Question: I have a table view which has a good number of cells in it used to create a form. I have created a custom TableViewCell. This cell contains a label and a text field, so for example, each row will look something like this

I also have a custom table cell which contains a label and a text view, looks the same as image above, just cell is larger to allow room for the textview.
Now each of these text fields and text views has a tool bar added, so when text field becomes first responder, a tool bar is shown with the buttons, done, previous and next buttons.
'''
UIBarButtonItem *doneButton = [[UIBarButtonItem alloc]initWithTitle:@"Done" style:UIBarButtonItemStyleDone target:self action:@selector(doneWithTextField:)];
UIBarButtonItem *nextButton = [[UIBarButtonItem alloc]initWithTitle:@"Next" style:UIBarButtonItemStyleDone target:self action:@selector(nextTableTextField:)];
UIBarButtonItem *previousButton = [[UIBarButtonItem alloc]initWithTitle:@"Previous" style:UIBarButtonItemStyleDone target:self action:@selector(previousTableTextField:)];
UIToolbar *numberToolbar = [[UIToolbar alloc]initWithFrame:CGRectMake(0, 0, 320, 50)];
numberToolbar.barStyle = UIBarStyleBlackTranslucent;
numberToolbar.items = [NSArray arrayWithObjects:
previousButton,
nextButton,
[[UIBarButtonItem alloc]initWithBarButtonSystemItem:UIBarButtonSystemItemFlexibleSpace target:nil action:nil],
doneButton,
nil];
[numberToolbar sizeToFit];
field.inputAccessoryView = numberToolbar;
'''
The issue I am having is, say I have 10 table rows like this, the screen can only show about 5 full rows and a bit of the 6th row. I should add I also have added the code to the text field delegates so that when a text field becomes first responder, screen scrolls to allow the text field to be fully shown. See my older post <URL> for code.
So when screen loads I press the first cell, and click next, works fine, moves onto the 2nd text field in the next cell. Then I hit the next button again, and it goes to the 3rd cell, then 4th, then 5th. Now at this point the problem occurs. When I am on the 5th cell, and I click next, the 6th text field becomes the first responder but the screen does not scroll for some reason. Now the bigger problem is, when I click next again, it does not move onto the 7th text field, as the 7th cell is not in memory yet as it is not visible on the screen. So if I hit next, it won't do anything, text field 6 will remain as the first responder. So I need to scroll down a bit first, so cell 7 is visible before the next button will work and make the next text field the first responder.
It is the same issue when hitting the previous button, if hit previous button and the previous cell is not in screen, then it will not do anything until that cell is visible on the screen.
This has been causing me quite a headache as can't seem to figure out a way around this. Has anyone else had similar problems like this? Is there a good work around to this problem?
Thanks in advance
Edit:
I should also add this makes saving data a problem because say I have a button that when clicked loops through each table cell and saves the data in each field, it will only loop through the table cells that are visible on screen and ignore the rest.
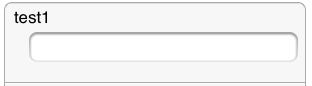
Answer: It works for me, I'm using blocks which is fired when "done" button on keyboard pressed to move focus into next text fielded cell:
'''
FRTextFieldTableViewCell *textFieldCell = [tableView_ dequeueReusableCellWithIdentifier:[FRTextFieldTableViewCell reuseIdentifier]];
if(textFieldCell == nil) {
textFieldCell = [[FRTextFieldTableViewCell alloc] initWithStyle:
UITableViewCellStyleDefault reuseIdentifier:[FRTextFieldTableViewCell reuseIdentifier]];
}
[textFieldCell.textField initialize];
textFieldCell.textField.secureTextEntry = (indexPath.row == 3);
__weak FRSignUpViewController *self_ = self;
__weak FRTextFieldTableViewCell *textFieldCell_ = textFieldCell;
if(indexPath.row == 1) {
textFieldCell.textField.placeholder = NSLocalizedString(@"name", @"");
textFieldCell.object = self.regUser.name;
textFieldCell.didChangedValueAction = ^(NSString *object) {
[self_ setName:object];
};
textFieldCell.didEndOnExitAction = ^{
[self_ setName:textFieldCell_.object];
FRTextFieldTableViewCell *nextCell = (FRTextFieldTableViewCell *)[self_.tableView cellForRowAtIndexPath:[NSIndexPath indexPathForRow:2 inSection:0]];
[nextCell.textField becomeFirstResponder];
};
}
if(indexPath.row == 2) {
textFieldCell.textField.placeholder = NSLocalizedString(@"email", @"");
textFieldCell.didChangedValueAction = ^(NSString *object) {
[self_ setLoginString:object];
};
textFieldCell.didEndOnExitAction = ^{
[self_ setLoginString:textFieldCell_.object];
FRTextFieldTableViewCell *nextCell = (FRTextFieldTableViewCell *)[self_.tableView cellForRowAtIndexPath:[NSIndexPath indexPathForRow:3 inSection:0]];
[nextCell.textField becomeFirstResponder];
};
}
if(indexPath.row == 3) {
textFieldCell.textField.placeholder = NSLocalizedString(@"password", @"");
textFieldCell.didChangedValueAction = ^(NSString *object) {
[self_ setPasswordString:object];
};
textFieldCell.didEndOnExitAction = ^{
[self_ setPasswordString:textFieldCell_.object];
[self_ signUp];
};
}
[textFieldCell reloadData];
return textFieldCell;
'''
BlocksTypedefs:
'''
/* type defenition for blocks, can be used by any app class */
typedef void (^CompletionBlock)(id, NSError *);
typedef void (^SimpleBlock)(void);
typedef void (^InfoBlock)(id);
typedef void (^ConfirmationBlock)(BOOL);
'''
TableViewCell code:
.h file:
'''
#import "FRTableViewCell.h"
#import "BlocksTypedefs.h"
#import "FRTextFieldWithPadding.h"
@interface FRTextFieldTableViewCell : FRTableViewCell <UITextFieldDelegate>
@property (nonatomic, copy) SimpleBlock didEndOnExitAction;
@property (nonatomic, copy) SimpleBlock didEndEditingAction;
@property (nonatomic, copy) InfoBlock didChangedValueAction;
@property (nonatomic, strong) IBOutlet FRTextFieldWithPadding *textField;
@end
'''
.m:
'''
#import "FRTextFieldTableViewCell.h"
@implementation FRTextFieldTableViewCell
- (void)awakeFromNib {
[super awakeFromNib];
self.backgroundColor = [UIColor clearColor];
}
- (void)reloadData {
self.textField.text = self.object;
}
- (IBAction)textFieldValueDidChanged:(UITextField *)sender {
self.object = sender.text;
if (self.didChangedValueAction) {
self.didChangedValueAction(self.object);
}
}
- (IBAction)textFieldDidEndOnExit:(UITextField *)sender {
self.object = sender.text;
if (self.didEndOnExitAction) {
self.didEndOnExitAction();
}
}
#pragma mark - UITextFieldDelegate
- (void)textFieldDidEndEditing:(UITextField *)textField {
self.object = textField.text;
if (self.didEndEditingAction) {
self.didEndEditingAction();
}
}
@end
'''